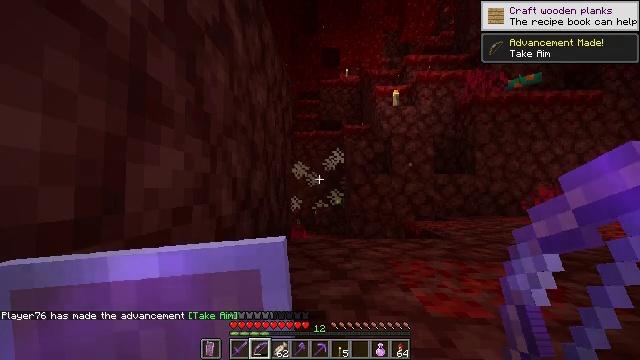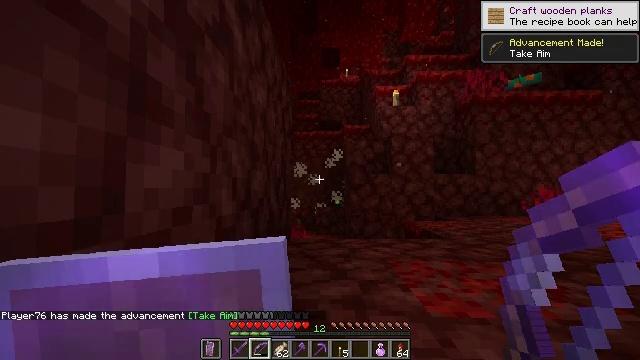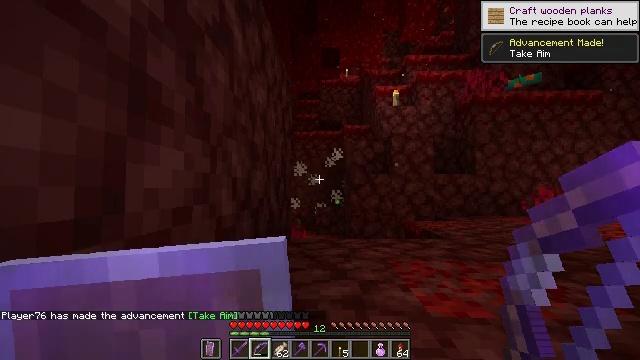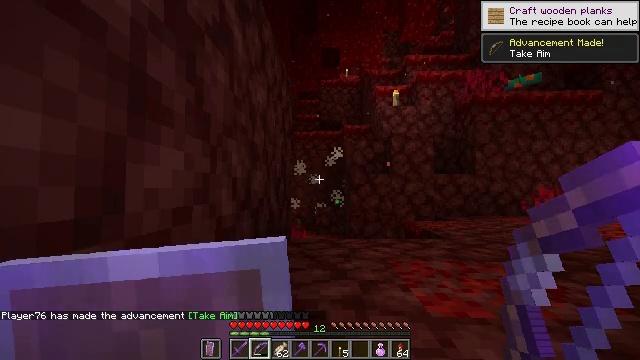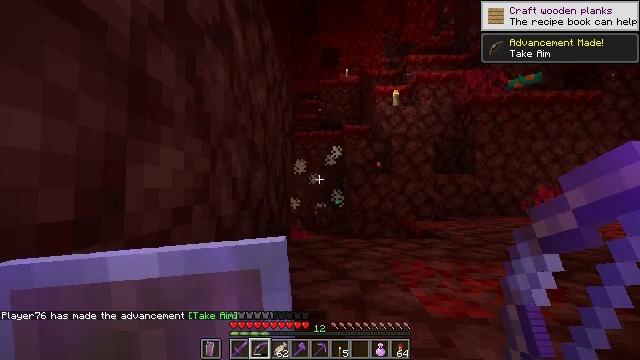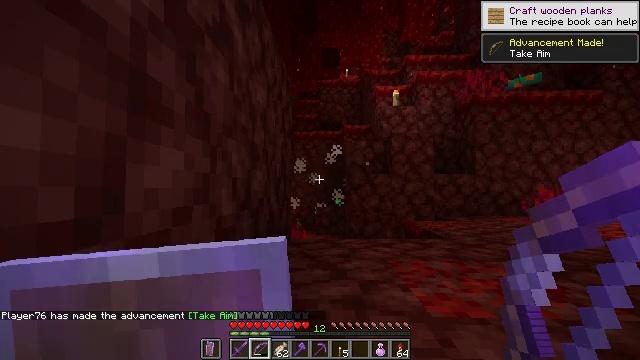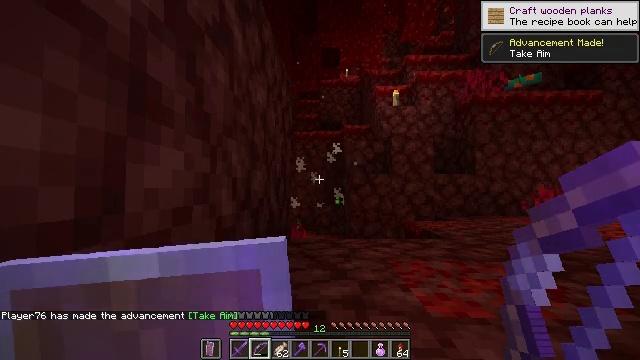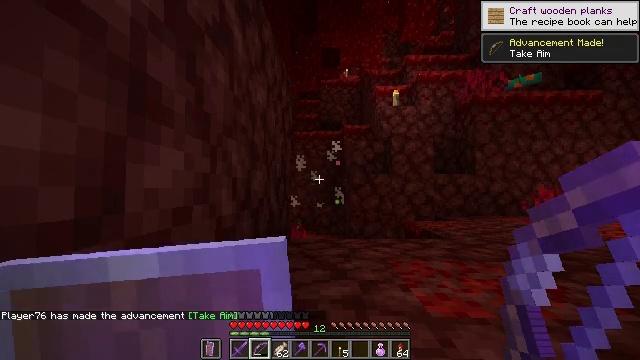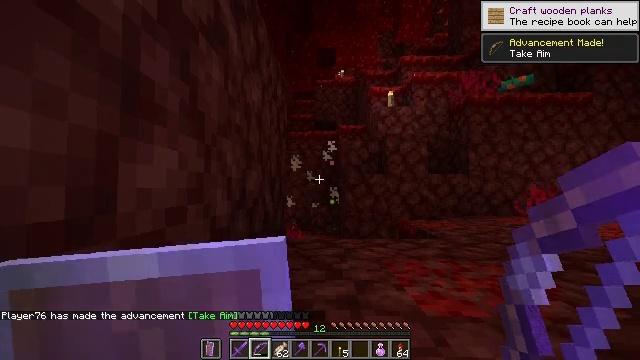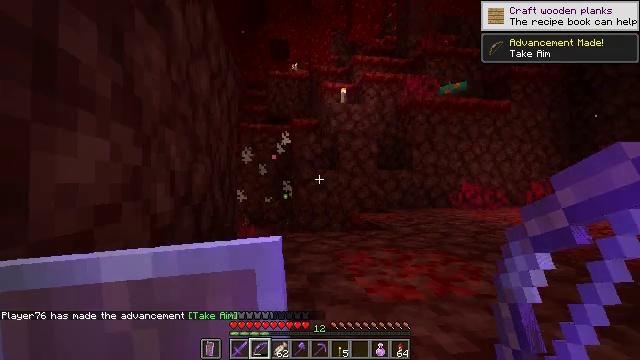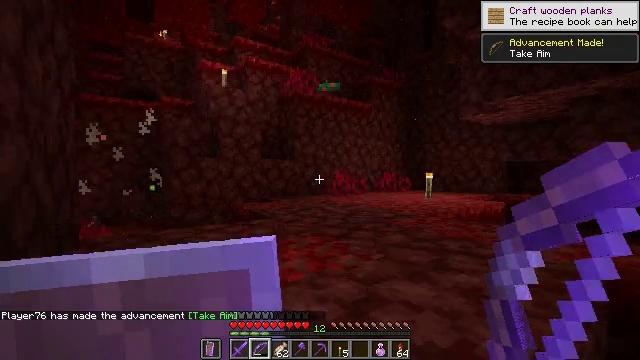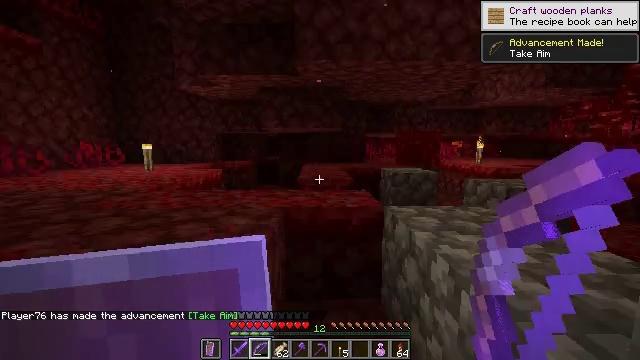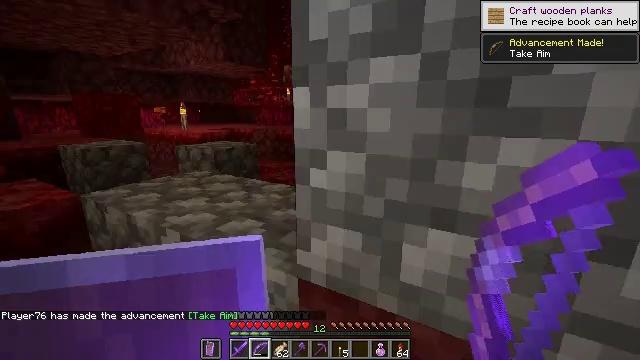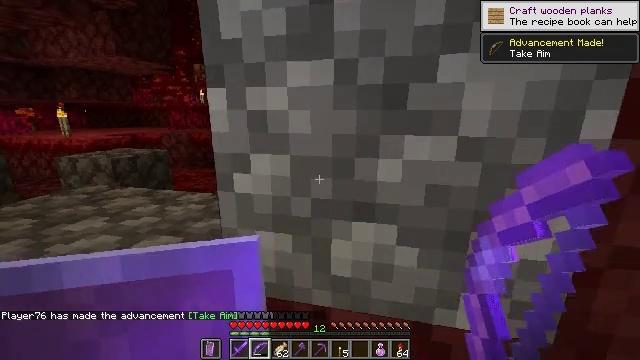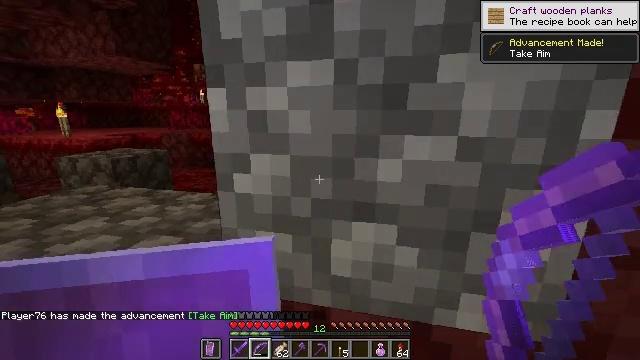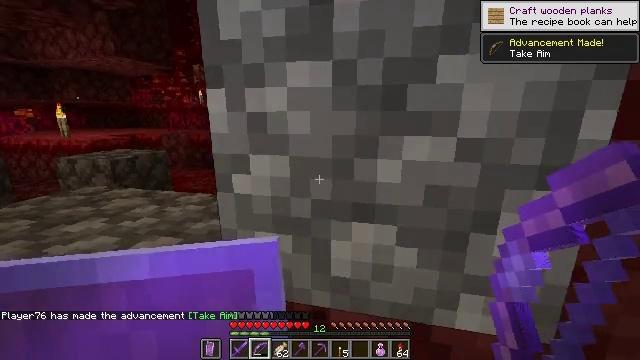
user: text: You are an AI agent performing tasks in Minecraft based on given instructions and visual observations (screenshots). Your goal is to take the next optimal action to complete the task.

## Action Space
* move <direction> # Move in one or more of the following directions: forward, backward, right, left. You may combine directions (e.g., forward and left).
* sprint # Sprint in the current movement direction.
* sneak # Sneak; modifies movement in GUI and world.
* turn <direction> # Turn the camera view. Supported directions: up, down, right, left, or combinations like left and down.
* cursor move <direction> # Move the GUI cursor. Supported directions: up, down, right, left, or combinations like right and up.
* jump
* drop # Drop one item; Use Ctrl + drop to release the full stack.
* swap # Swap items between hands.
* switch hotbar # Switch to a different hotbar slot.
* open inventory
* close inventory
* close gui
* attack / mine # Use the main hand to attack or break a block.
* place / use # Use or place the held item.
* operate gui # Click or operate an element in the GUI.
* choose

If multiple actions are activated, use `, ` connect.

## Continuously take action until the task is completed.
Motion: motion action
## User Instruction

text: Extract nether quartz by breaking the ore.
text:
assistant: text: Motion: no_op
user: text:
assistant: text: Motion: no_op
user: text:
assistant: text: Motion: no_op
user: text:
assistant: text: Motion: no_op
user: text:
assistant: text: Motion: no_op
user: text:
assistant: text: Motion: no_op
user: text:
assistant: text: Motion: no_op
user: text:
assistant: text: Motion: turn right
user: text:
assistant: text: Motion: turn right and down
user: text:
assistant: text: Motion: turn right and down
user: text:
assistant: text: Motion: turn right and down
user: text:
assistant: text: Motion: turn right and down
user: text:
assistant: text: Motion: turn right
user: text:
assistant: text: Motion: no_op
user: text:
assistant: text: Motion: no_op
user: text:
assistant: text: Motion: no_op
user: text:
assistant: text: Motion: no_op
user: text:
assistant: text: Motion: no_op
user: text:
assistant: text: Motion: no_op
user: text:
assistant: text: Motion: move left
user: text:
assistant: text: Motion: move left
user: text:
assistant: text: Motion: move left
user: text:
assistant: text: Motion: move left
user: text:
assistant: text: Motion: move left
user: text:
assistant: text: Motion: move left, turn right
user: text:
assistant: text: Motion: move left, turn right and up
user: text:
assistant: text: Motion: move left, turn right and up
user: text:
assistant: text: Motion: no_op
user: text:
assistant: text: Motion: no_op
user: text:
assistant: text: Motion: no_op